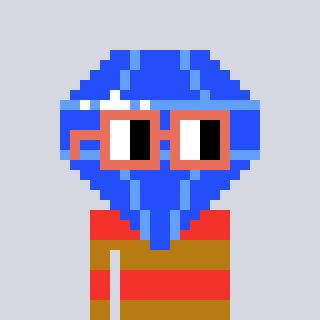
a pixel art character with square orange glasses, a blue diamond-shaped head and a gold-colored body on a cool background